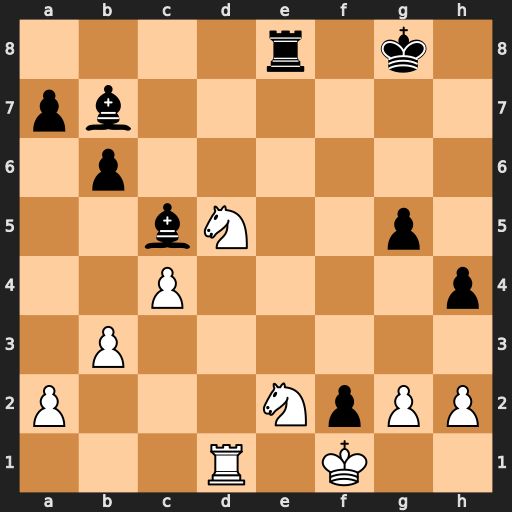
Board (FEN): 4r1k1/pb6/1p6/2bN2p1/2P4p/1P6/P3NpPP/3R1K2
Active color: w
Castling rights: -
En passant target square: -
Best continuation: Nf6+ Kf7 Nxe8